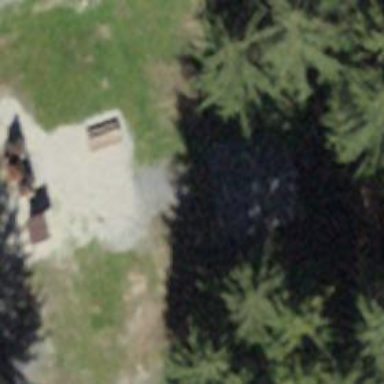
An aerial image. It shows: Playground featuring trampoline.